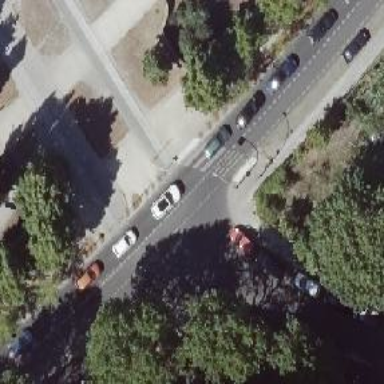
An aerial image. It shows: Marked zebra crossing with right kerb extension.